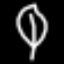
Label: leaf